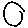
Label: circle